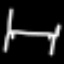
Label: bed